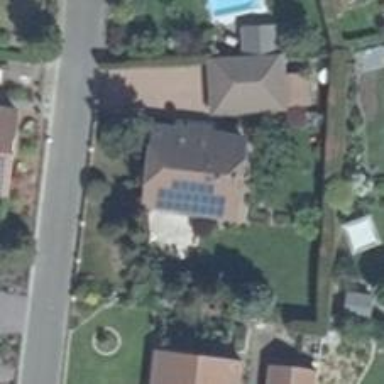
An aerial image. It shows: Solar photovoltaic panel generator producing electricity as small installation.